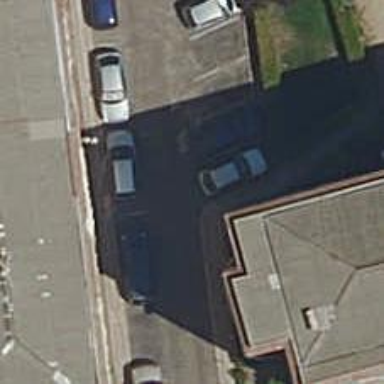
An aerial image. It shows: Kerb barrier.